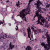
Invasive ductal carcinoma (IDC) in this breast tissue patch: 1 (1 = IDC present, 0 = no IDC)